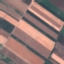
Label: AnnualCrop